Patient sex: F
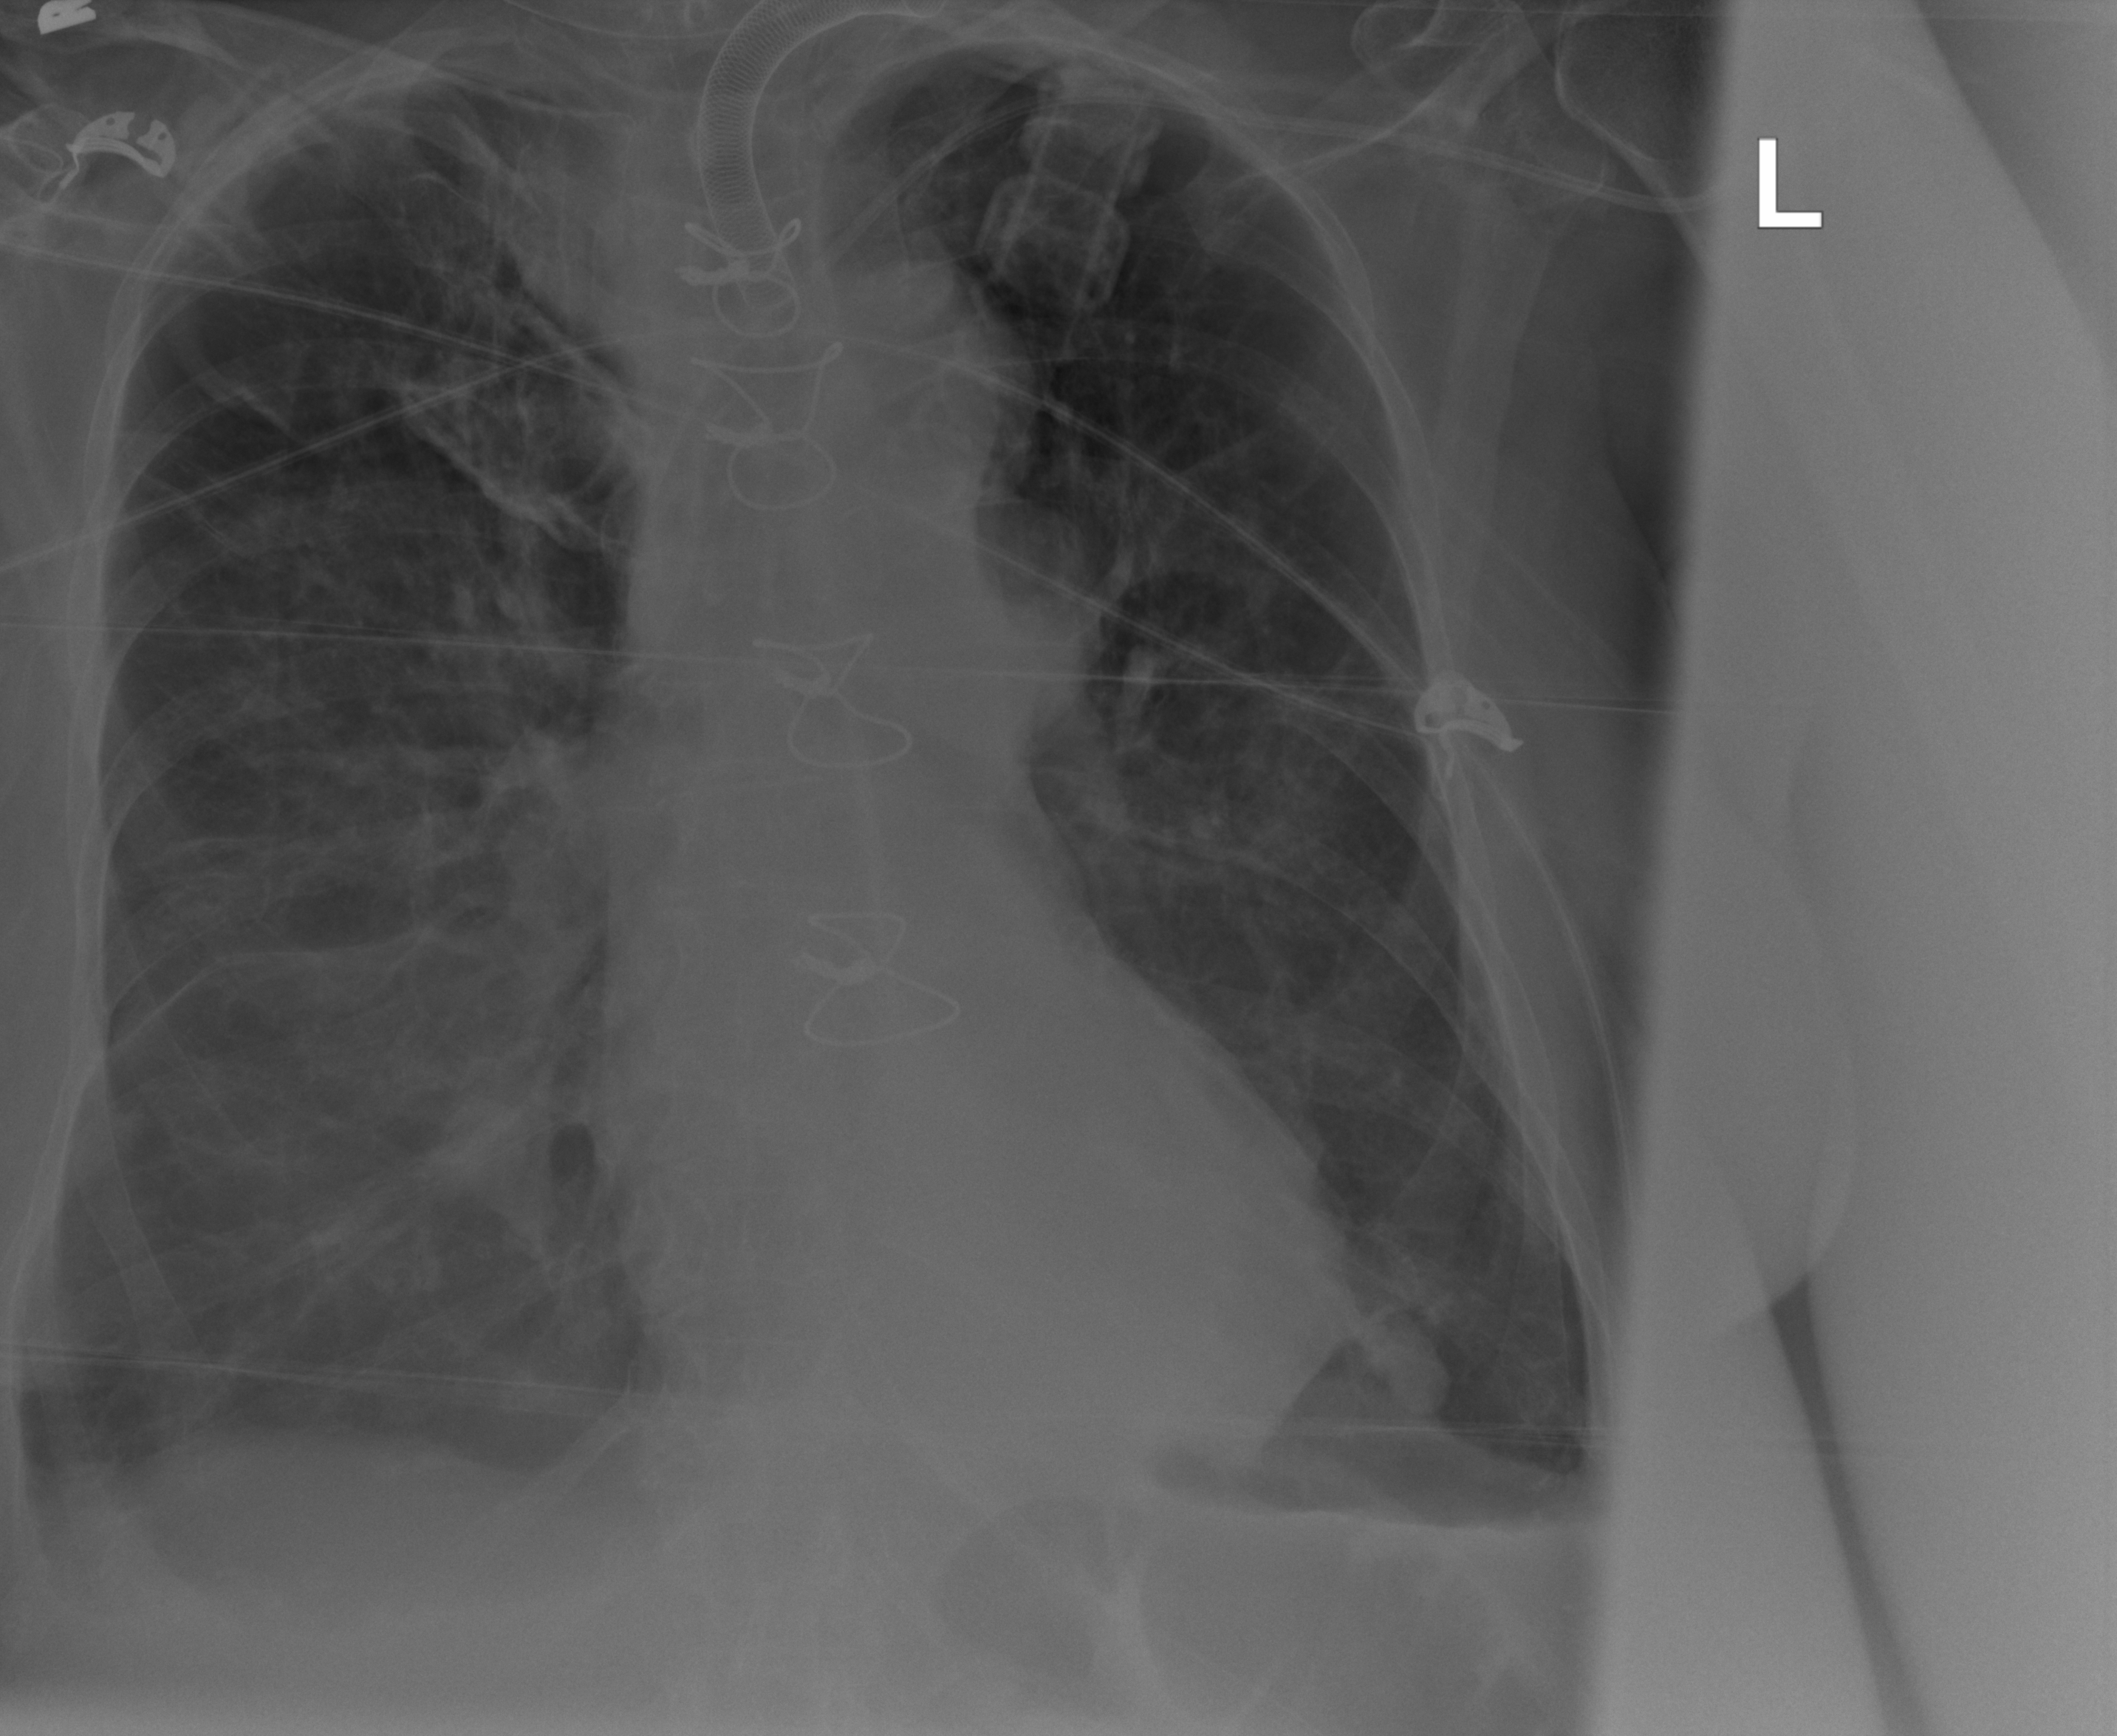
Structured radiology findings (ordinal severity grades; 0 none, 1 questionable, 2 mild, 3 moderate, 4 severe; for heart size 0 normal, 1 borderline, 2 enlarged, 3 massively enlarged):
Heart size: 0
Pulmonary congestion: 0
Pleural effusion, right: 3
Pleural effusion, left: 1
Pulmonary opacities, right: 0
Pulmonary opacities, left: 0
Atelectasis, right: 2
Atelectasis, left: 1